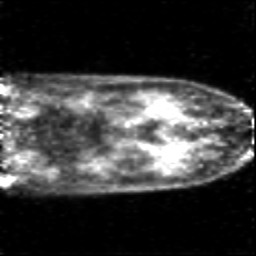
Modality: PET
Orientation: coronal
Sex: female
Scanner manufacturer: siemens